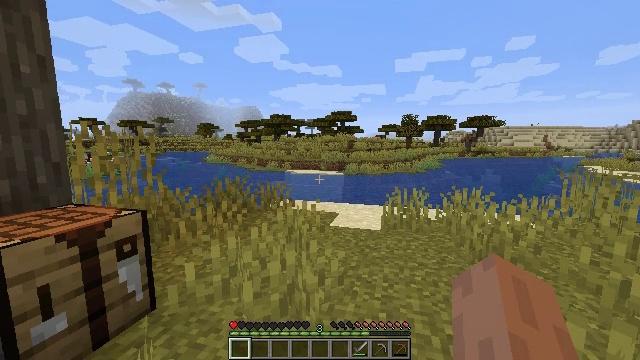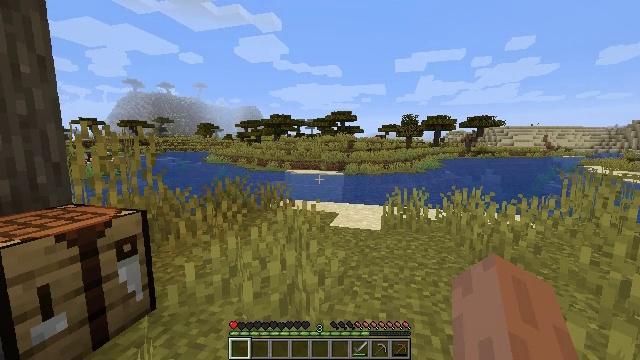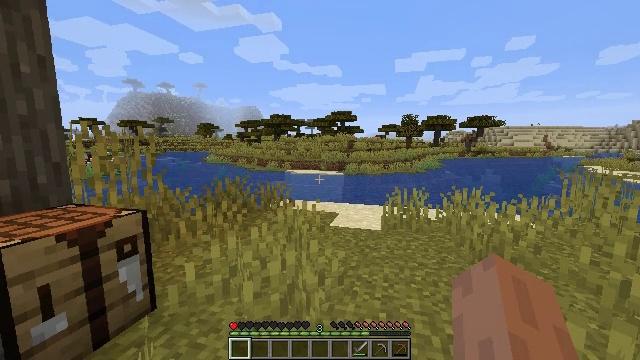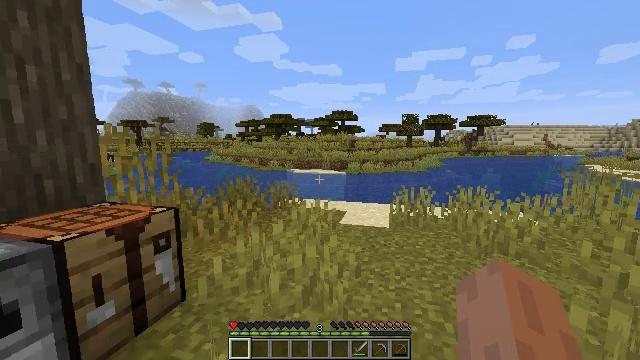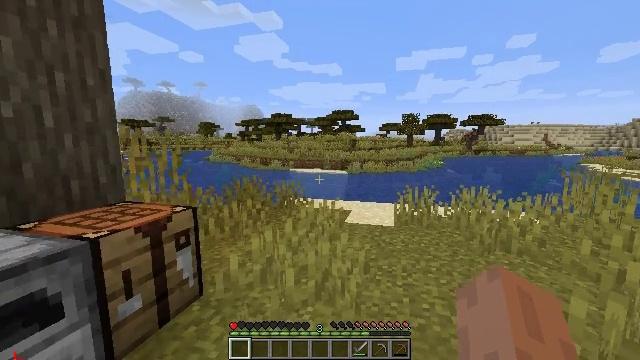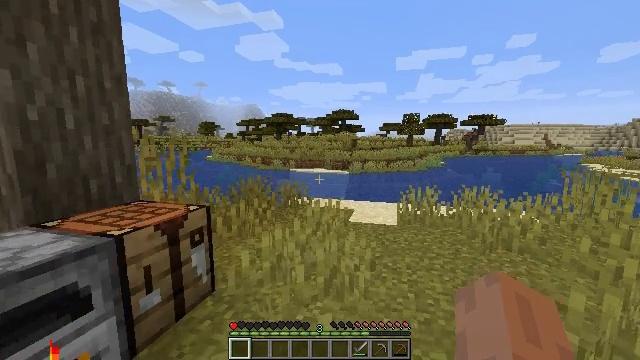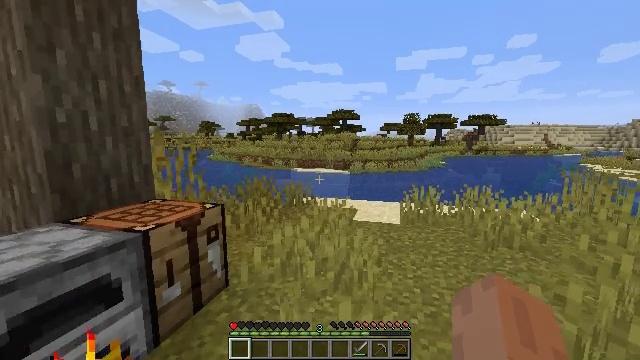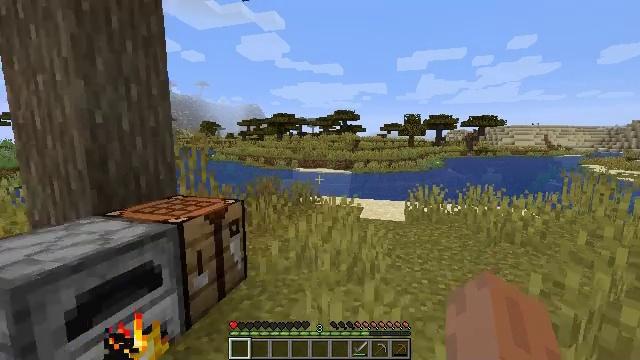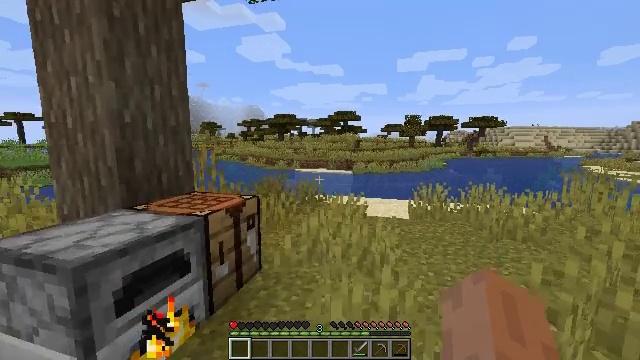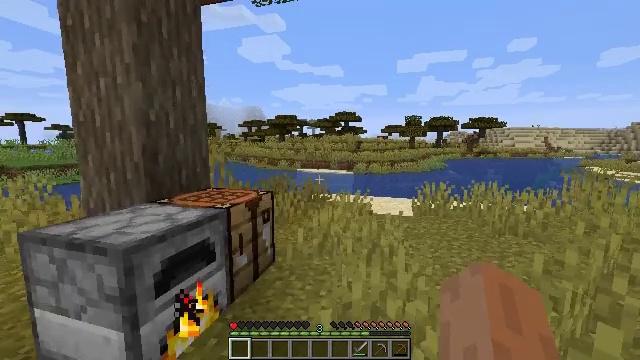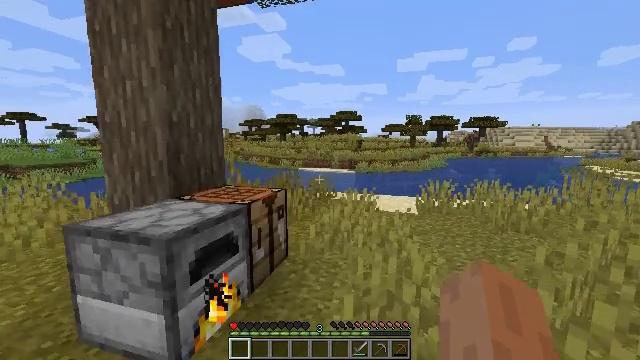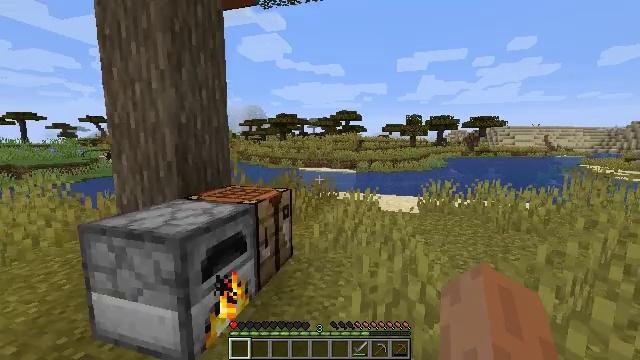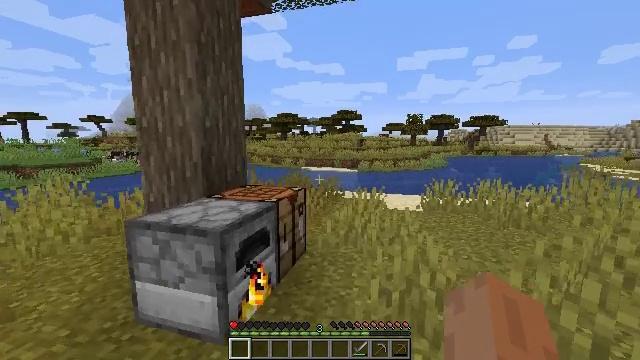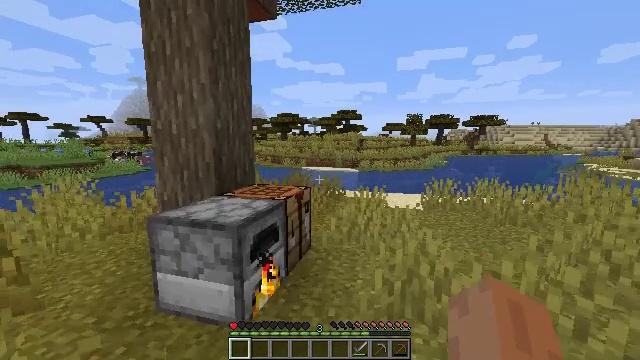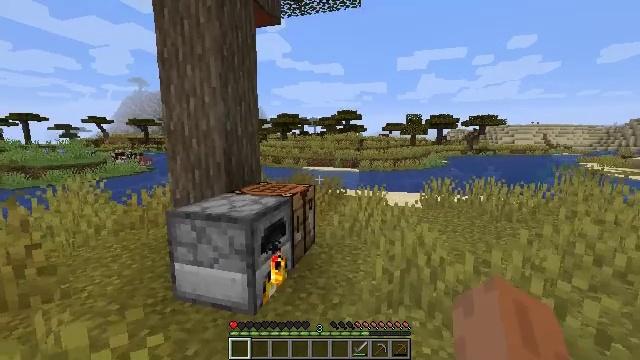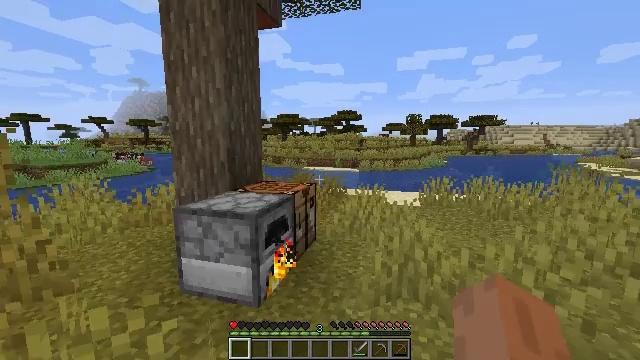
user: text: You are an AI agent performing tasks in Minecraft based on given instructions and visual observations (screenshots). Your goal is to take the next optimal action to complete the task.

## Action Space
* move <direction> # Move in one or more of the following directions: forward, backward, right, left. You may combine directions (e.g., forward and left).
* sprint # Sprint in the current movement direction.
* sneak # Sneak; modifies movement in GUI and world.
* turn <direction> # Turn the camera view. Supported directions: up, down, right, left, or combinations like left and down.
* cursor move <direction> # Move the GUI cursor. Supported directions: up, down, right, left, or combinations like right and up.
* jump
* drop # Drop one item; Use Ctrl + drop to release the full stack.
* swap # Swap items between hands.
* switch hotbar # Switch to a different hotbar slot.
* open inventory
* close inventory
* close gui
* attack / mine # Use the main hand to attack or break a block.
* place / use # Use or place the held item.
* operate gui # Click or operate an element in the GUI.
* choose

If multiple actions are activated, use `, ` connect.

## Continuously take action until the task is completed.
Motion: motion action
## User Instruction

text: Craft a cooked cod in the furnace.
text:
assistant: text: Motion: no_op
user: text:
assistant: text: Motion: move back and move left
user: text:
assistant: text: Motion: move back and move left
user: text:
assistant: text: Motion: move back and move left
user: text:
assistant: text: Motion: move back and move left
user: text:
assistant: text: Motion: move back and move left
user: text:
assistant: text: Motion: move back and move left
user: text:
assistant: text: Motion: move back and move left
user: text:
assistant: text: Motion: move back and move left
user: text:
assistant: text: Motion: move back and move left
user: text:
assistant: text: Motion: move back and move left
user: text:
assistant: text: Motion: move back
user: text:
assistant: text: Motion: move back
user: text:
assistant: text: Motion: move back
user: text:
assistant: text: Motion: no_op
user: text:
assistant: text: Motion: no_op
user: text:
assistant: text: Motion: no_op
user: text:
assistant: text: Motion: no_op
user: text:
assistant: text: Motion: no_op
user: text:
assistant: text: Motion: no_op
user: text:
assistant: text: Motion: no_op
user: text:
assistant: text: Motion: no_op
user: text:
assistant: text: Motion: no_op
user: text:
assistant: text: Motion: no_op
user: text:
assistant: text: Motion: no_op
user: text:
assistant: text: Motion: no_op
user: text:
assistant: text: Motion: no_op
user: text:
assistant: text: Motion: no_op
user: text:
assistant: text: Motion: move forward and move right, turn left and down
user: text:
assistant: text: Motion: move forward and move right, turn left and down